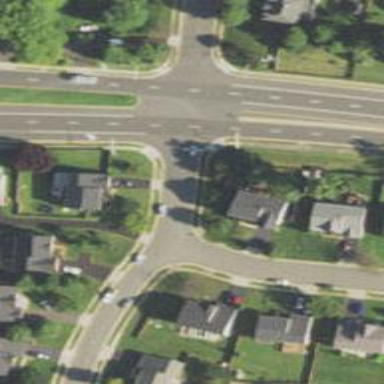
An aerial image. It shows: Unmarked crossing on the road.